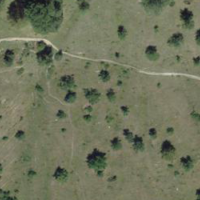
EUNIS habitat code: 23
Species observed at this site:
Tettigonia viridissima
Globularia bisnagarica
Spiranthes spiralis
Saponaria ocymoides
Odontites luteus
Lysandra bellargus
Aricia artaxerxes
Zygaena filipendulae
Oedipoda caerulescens
Polyommatus icarus